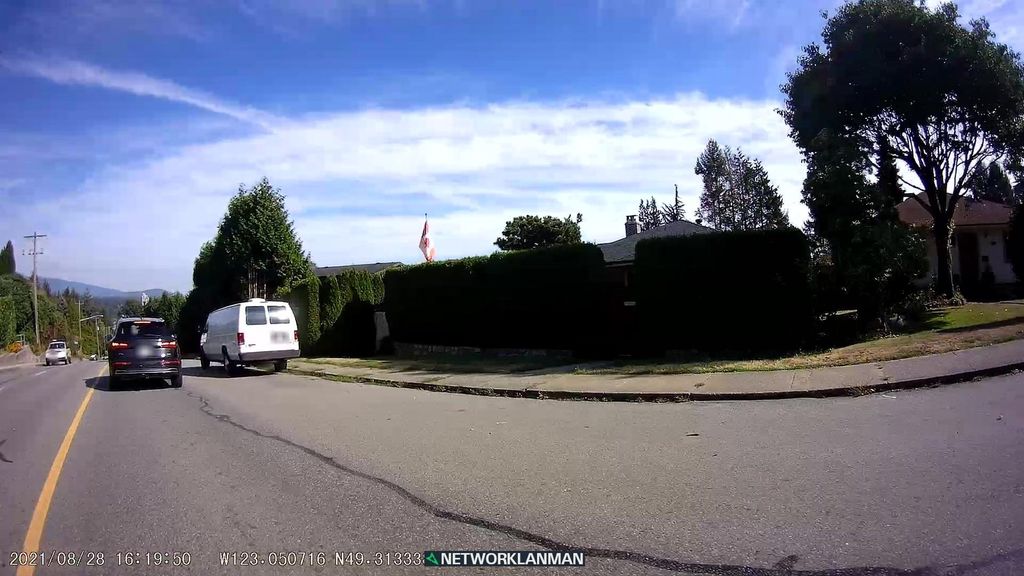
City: vancouver